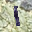
Label: 1